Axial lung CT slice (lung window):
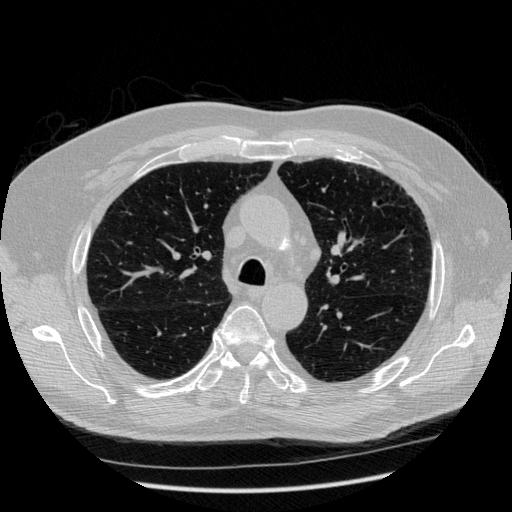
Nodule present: no